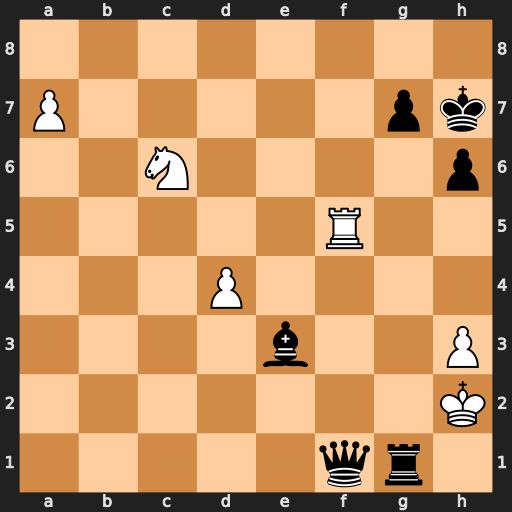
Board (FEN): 8/P5pk/2N4p/5R2/3P4/4b2P/7K/5qr1
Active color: w
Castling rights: -
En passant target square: -
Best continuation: Rxf1 Rxf1 a8=Q